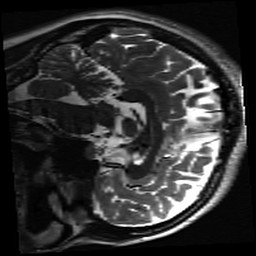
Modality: inplaneT2
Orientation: sagittal